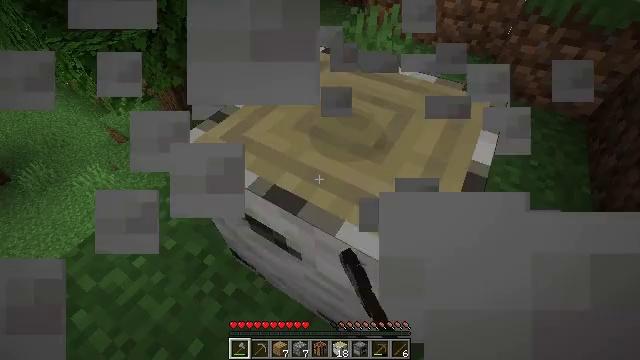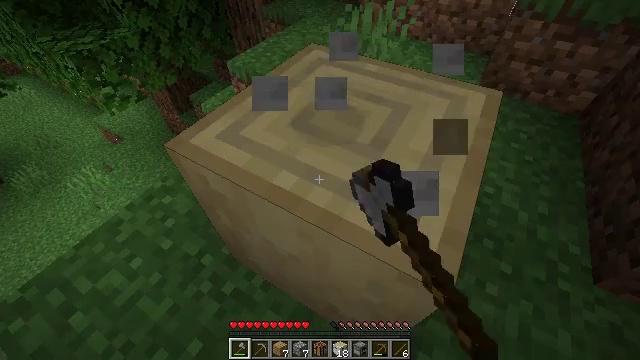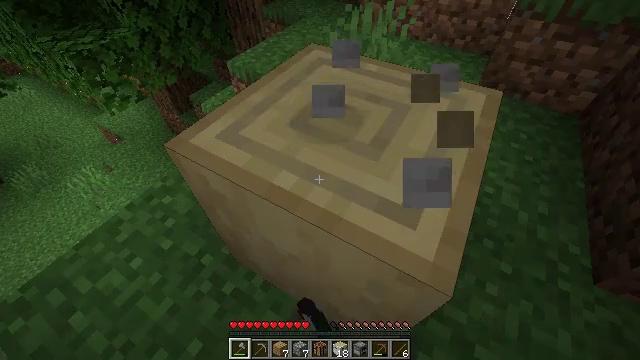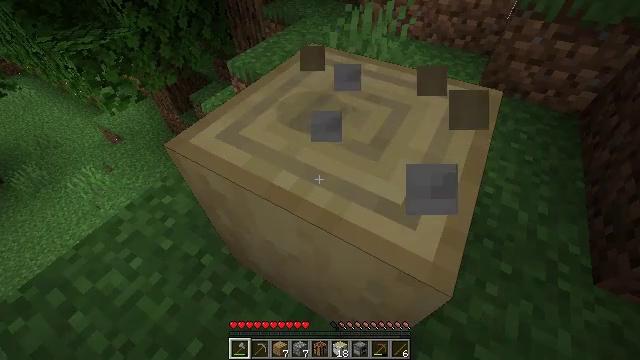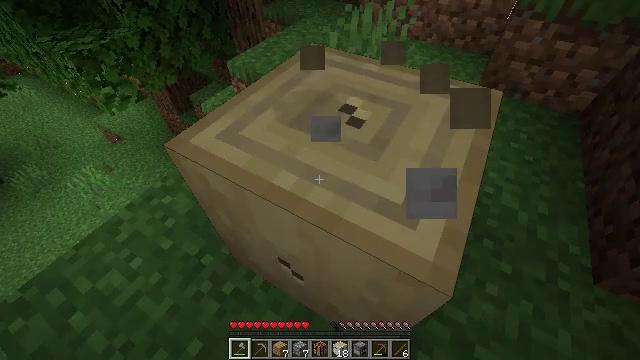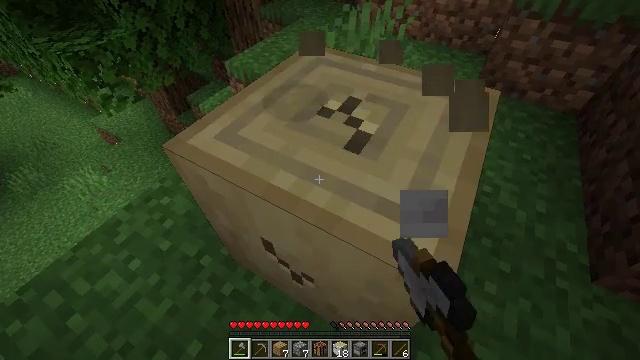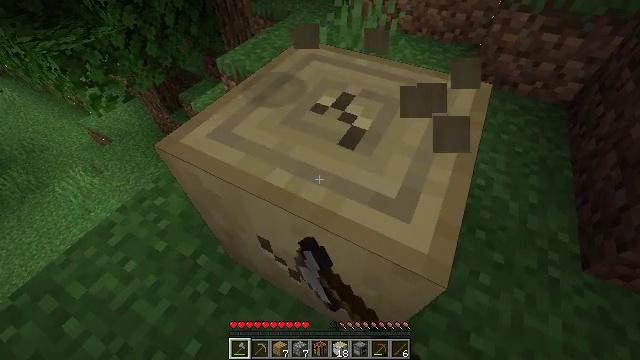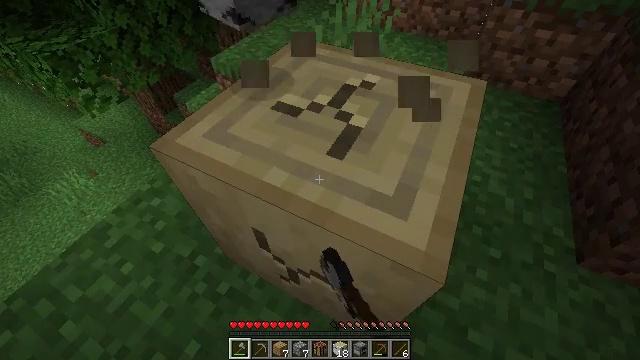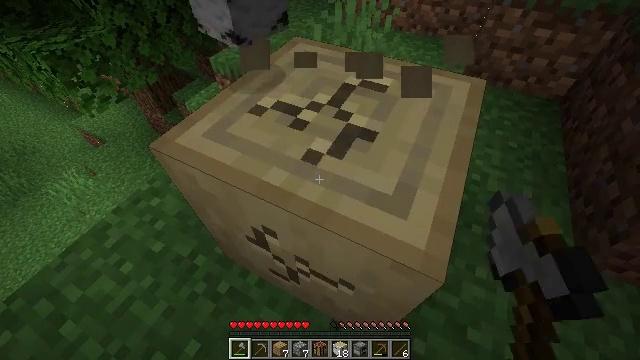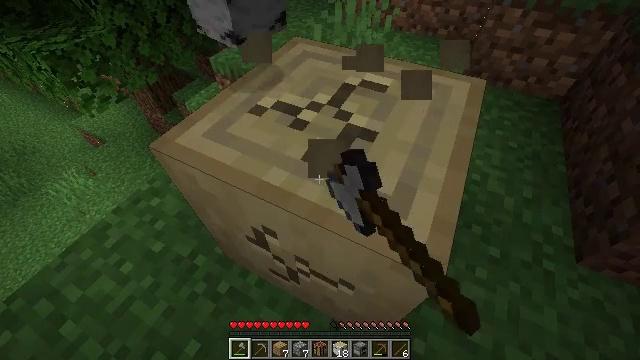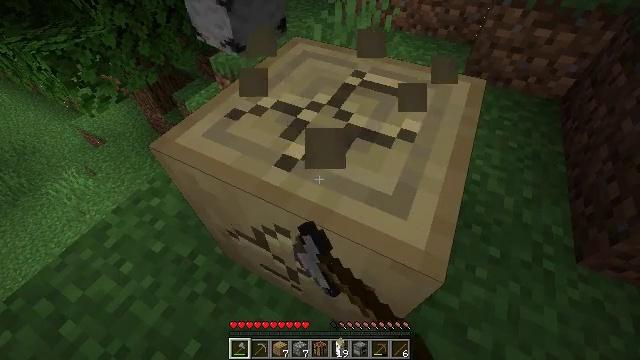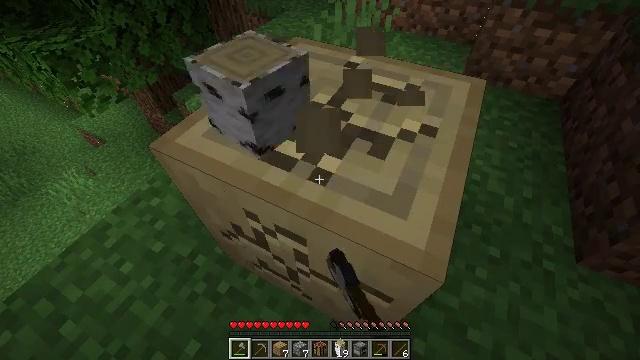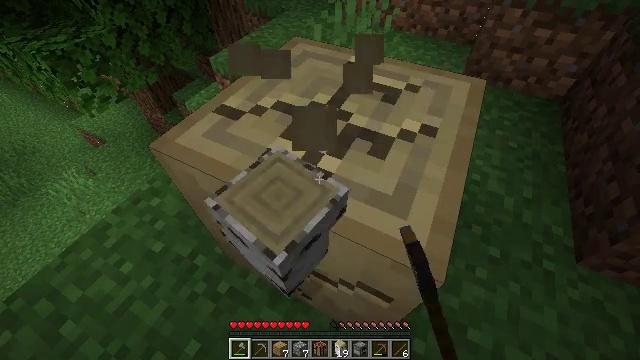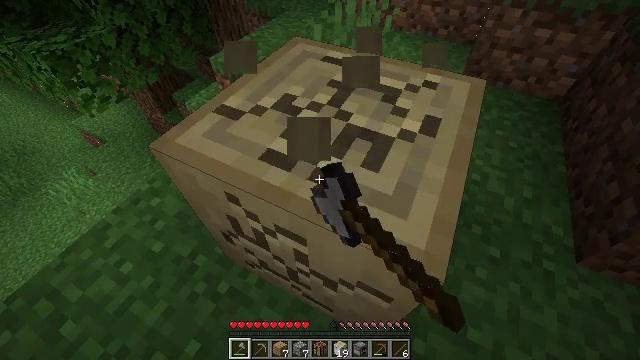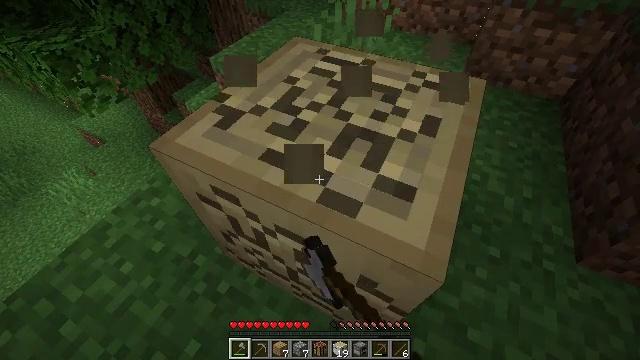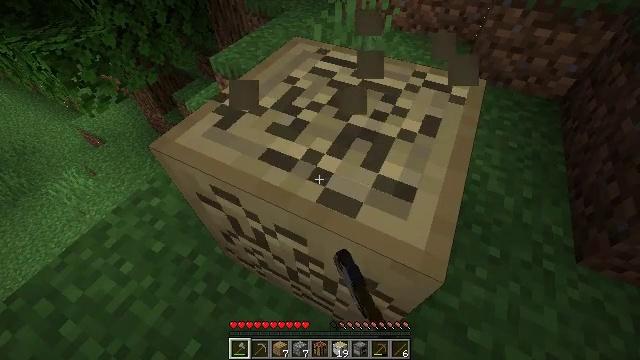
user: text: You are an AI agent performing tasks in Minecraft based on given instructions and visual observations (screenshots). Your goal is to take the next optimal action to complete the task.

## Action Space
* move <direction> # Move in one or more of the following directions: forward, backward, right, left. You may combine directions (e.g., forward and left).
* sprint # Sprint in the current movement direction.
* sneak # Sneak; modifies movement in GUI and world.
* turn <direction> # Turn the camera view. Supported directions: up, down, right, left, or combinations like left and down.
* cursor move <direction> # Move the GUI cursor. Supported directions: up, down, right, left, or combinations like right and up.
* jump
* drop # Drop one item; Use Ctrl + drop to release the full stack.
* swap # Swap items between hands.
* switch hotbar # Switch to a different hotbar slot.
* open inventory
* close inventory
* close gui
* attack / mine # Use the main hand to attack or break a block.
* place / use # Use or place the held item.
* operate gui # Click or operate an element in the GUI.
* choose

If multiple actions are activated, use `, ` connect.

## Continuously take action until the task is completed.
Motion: motion action
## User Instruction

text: Collect the stripped birch log by attacking it.
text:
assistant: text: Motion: turn right, attack / mine
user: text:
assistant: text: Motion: attack / mine
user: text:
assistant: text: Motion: attack / mine
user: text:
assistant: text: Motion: attack / mine
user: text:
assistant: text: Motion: attack / mine
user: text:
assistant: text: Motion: turn right, attack / mine
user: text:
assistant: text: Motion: turn right, attack / mine
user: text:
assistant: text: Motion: attack / mine
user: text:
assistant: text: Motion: attack / mine
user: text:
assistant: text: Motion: attack / mine
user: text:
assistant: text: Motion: attack / mine
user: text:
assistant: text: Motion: attack / mine
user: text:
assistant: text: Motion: attack / mine
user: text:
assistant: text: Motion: attack / mine
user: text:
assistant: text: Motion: attack / mine
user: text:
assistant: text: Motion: attack / mine
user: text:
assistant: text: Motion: attack / mine
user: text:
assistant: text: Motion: attack / mine
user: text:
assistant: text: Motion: attack / mine
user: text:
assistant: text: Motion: attack / mine
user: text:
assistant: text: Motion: attack / mine
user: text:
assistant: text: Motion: attack / mine